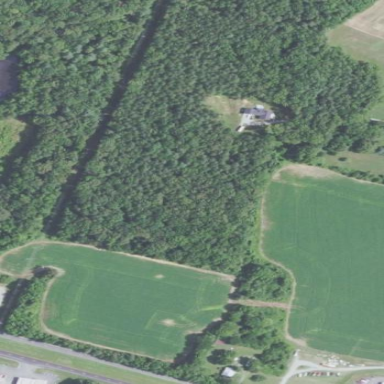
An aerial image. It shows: Beautiful woodland area.